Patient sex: M
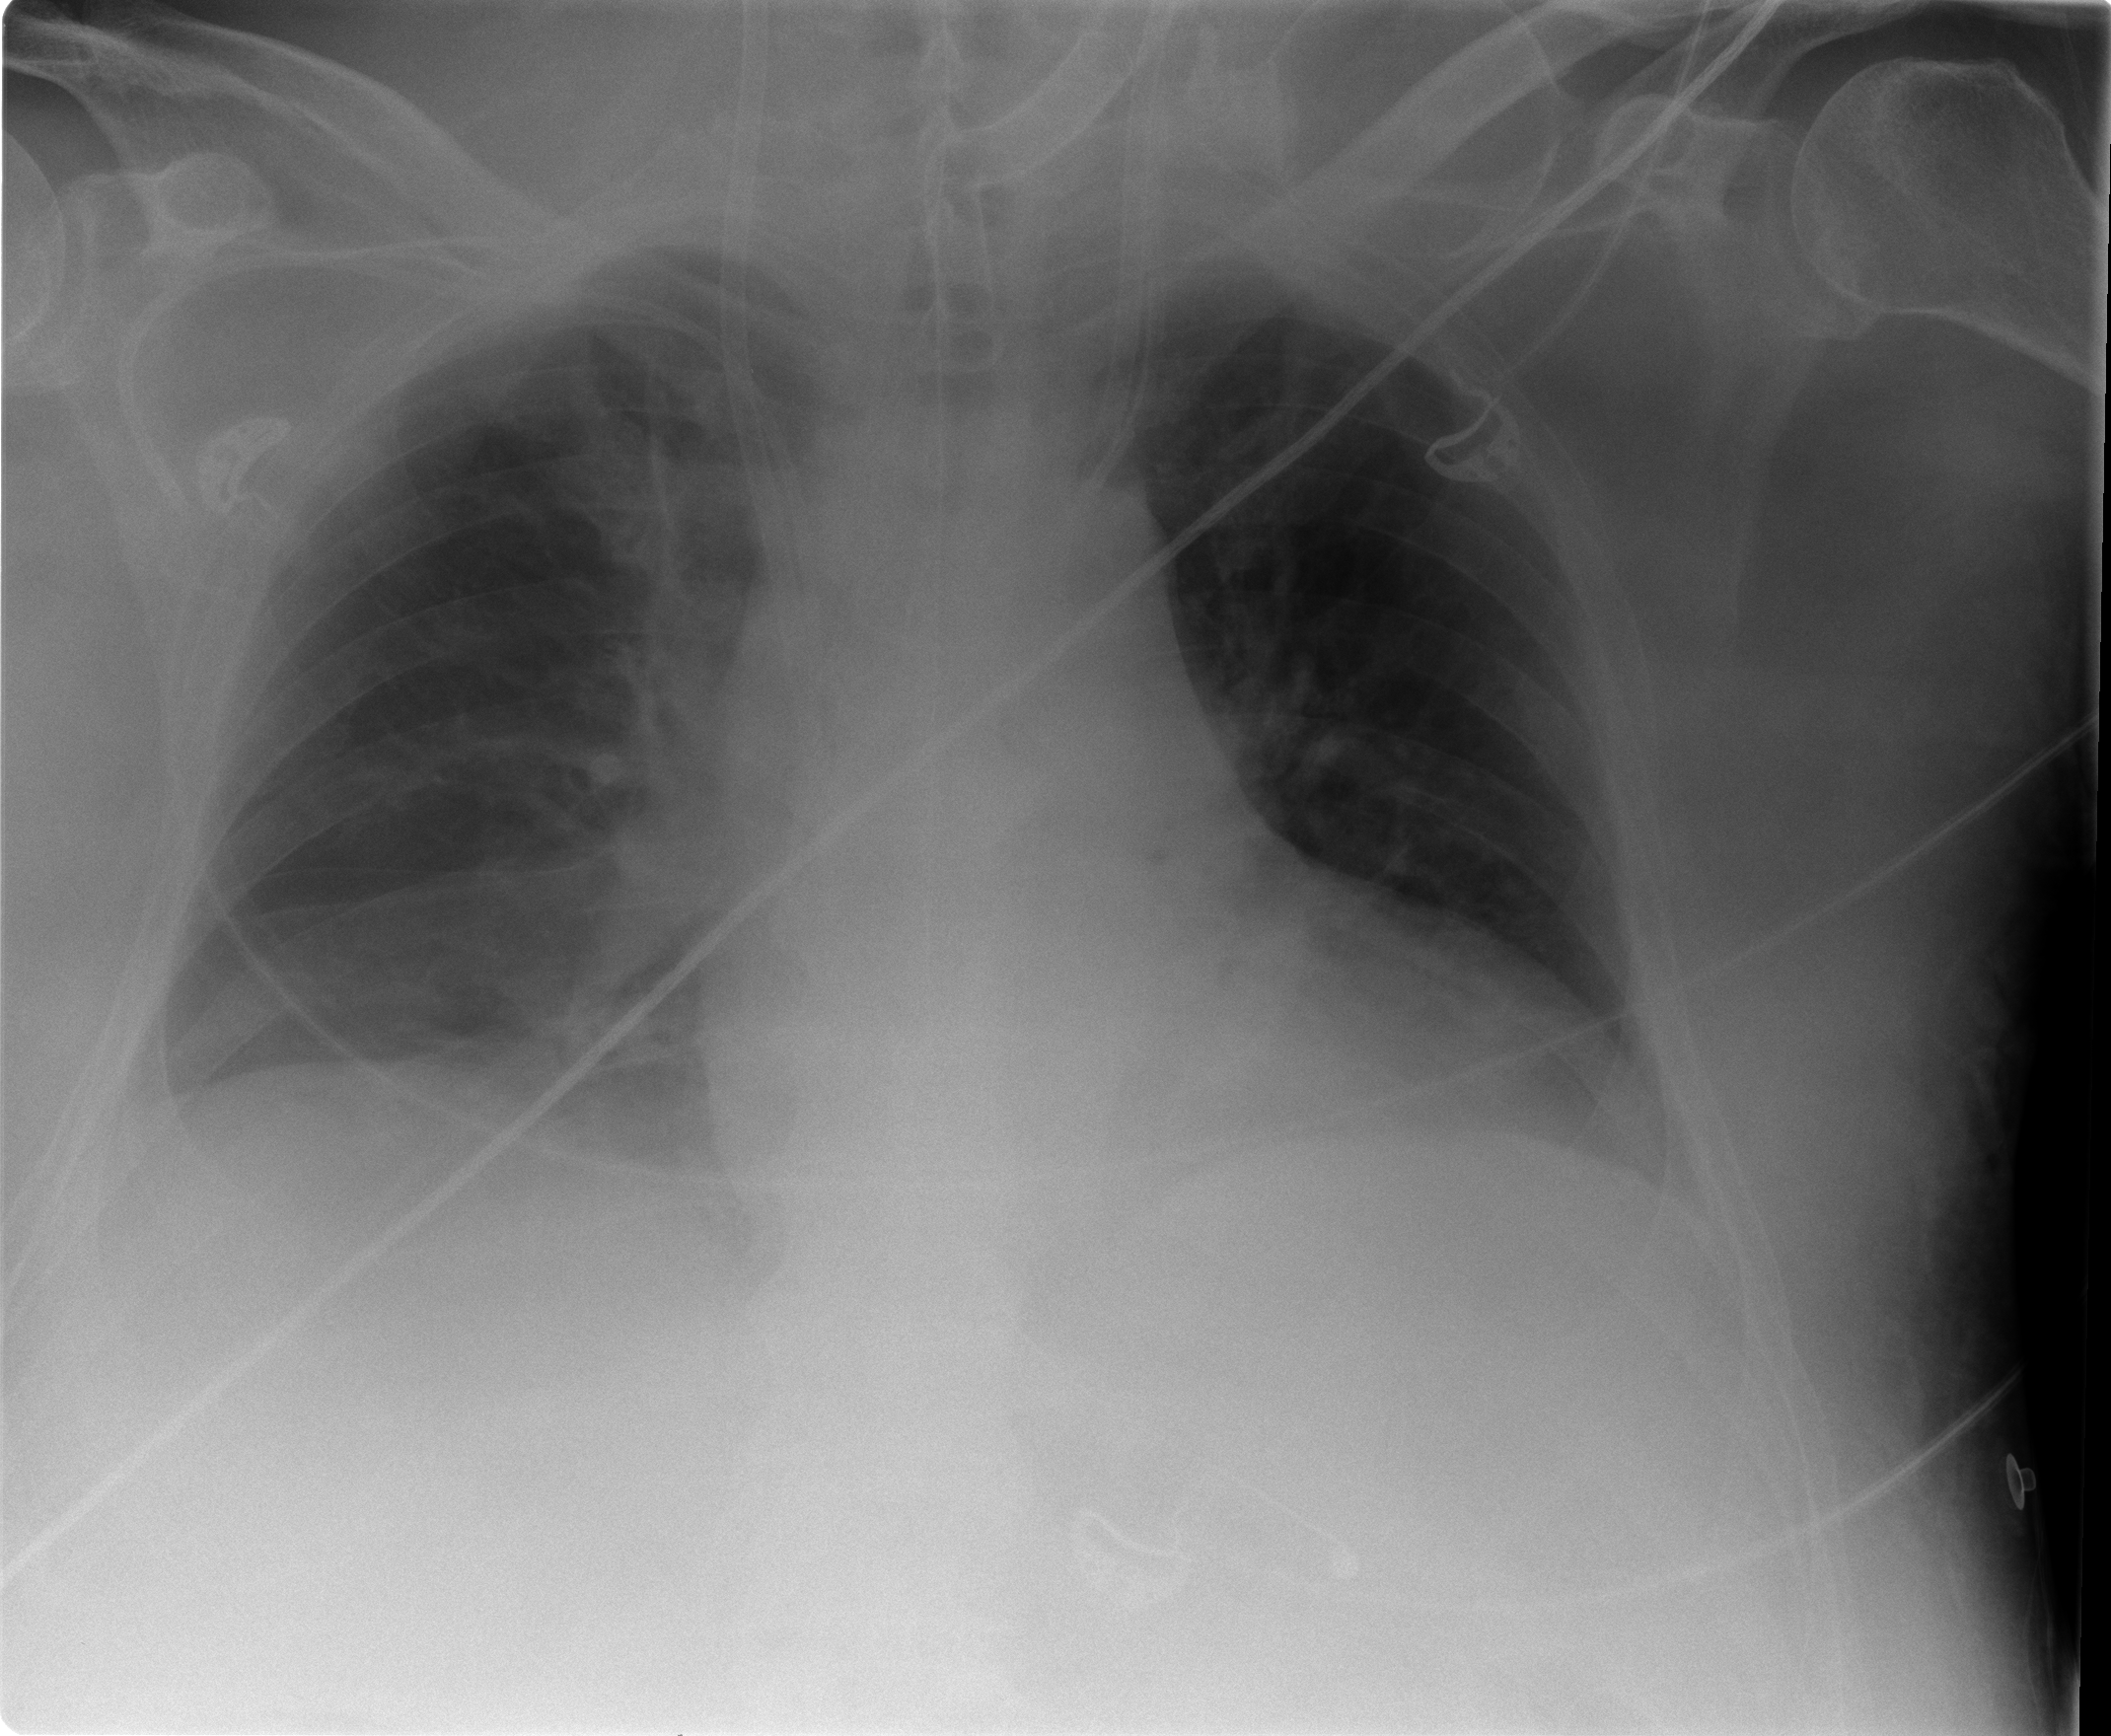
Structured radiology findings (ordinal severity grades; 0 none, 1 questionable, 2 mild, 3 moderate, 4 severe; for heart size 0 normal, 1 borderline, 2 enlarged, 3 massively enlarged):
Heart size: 1
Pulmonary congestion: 0
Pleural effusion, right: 1
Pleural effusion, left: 0
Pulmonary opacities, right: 0
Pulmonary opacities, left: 0
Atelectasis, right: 2
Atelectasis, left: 0